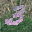
Label: 3